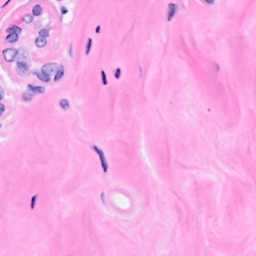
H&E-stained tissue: Breast